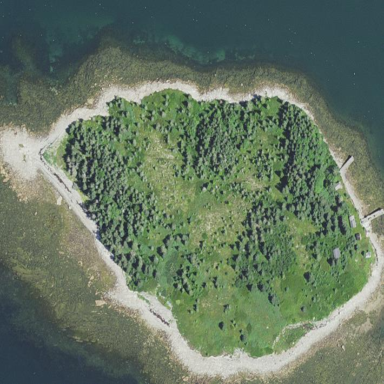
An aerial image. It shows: Island with natural coastline.